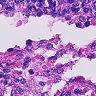
Metastatic tissue present: no